Field crop: tomato
Growth stage: 1
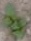
Species: solanum